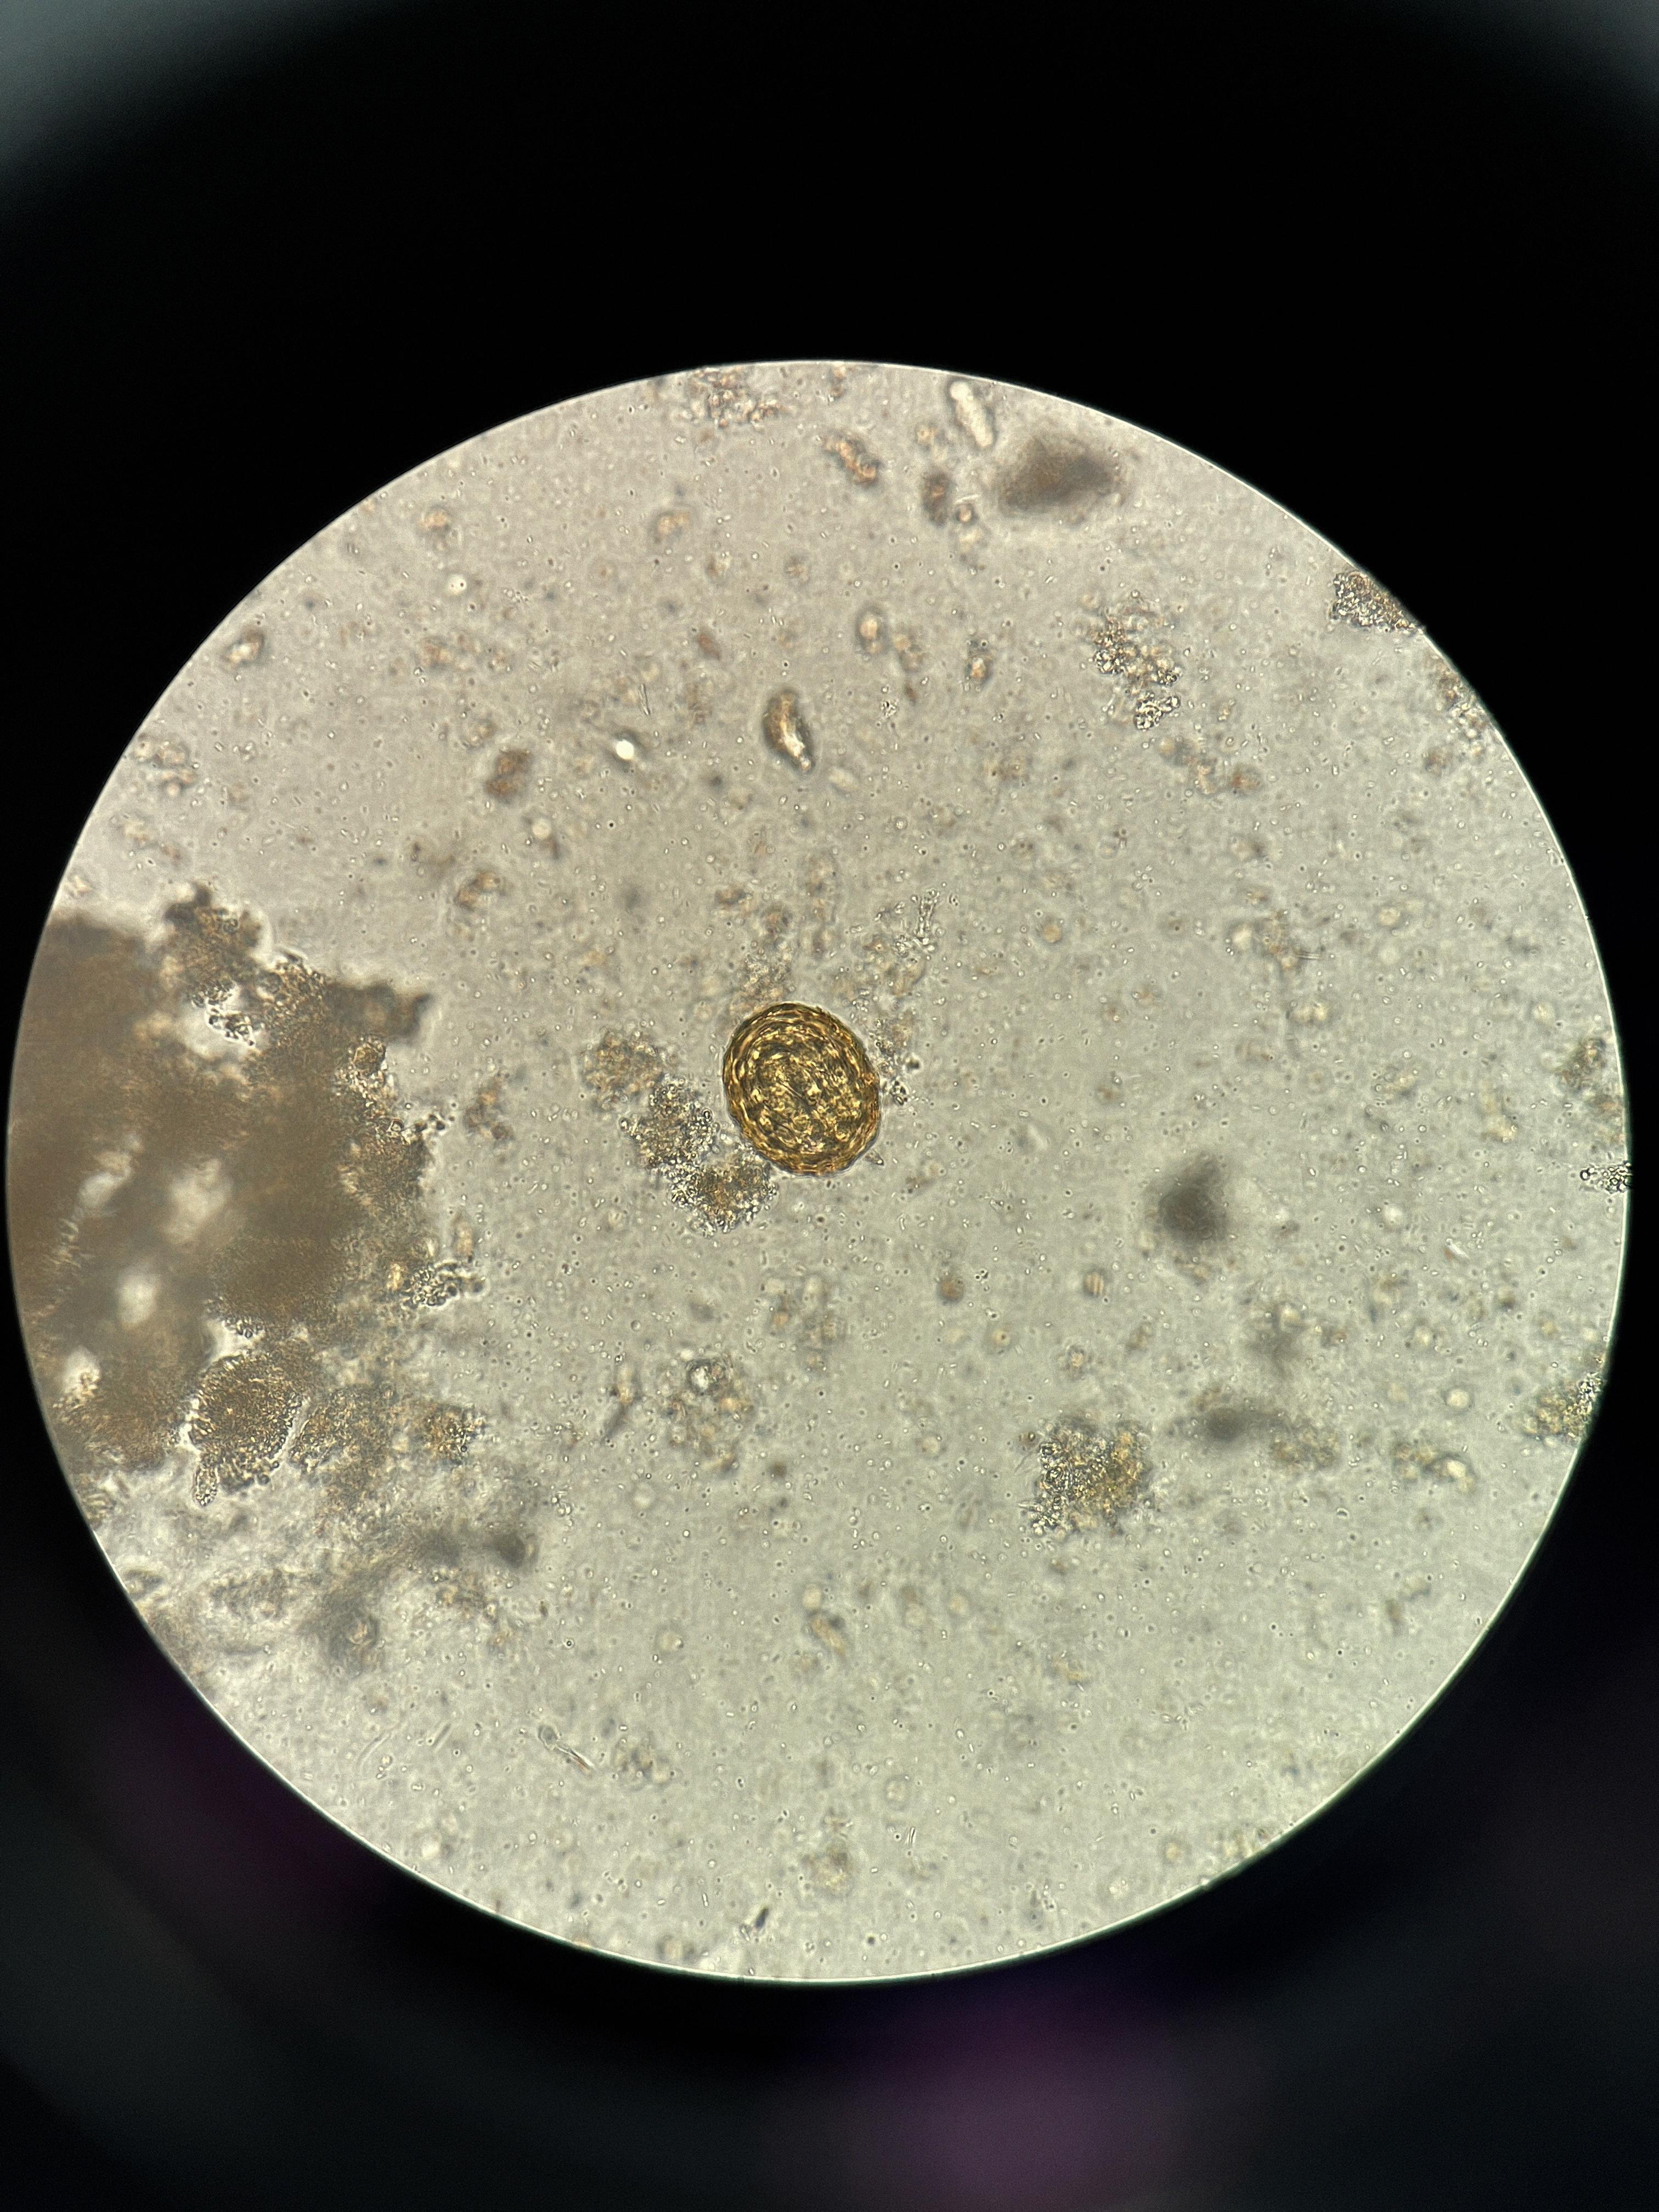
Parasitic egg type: Ascaris lumbricoides